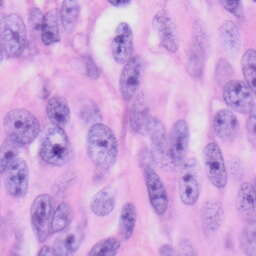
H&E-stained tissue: Skin